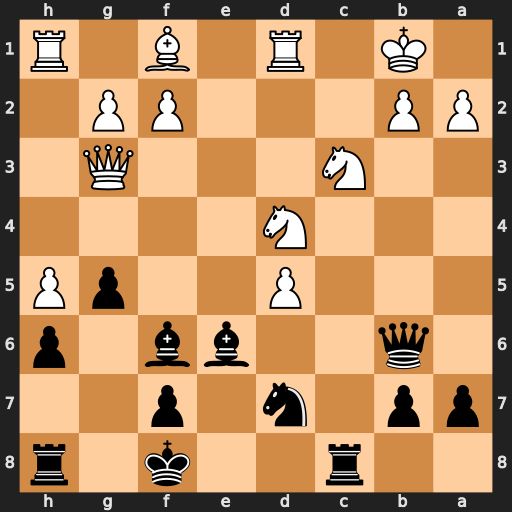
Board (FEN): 2r2k1r/pp1n1p2/1q2bb1p/3P2pP/3N4/2N3Q1/PP3PP1/1K1R1B1R
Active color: b
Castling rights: -
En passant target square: -
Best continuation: Bxd4 Na4 Bf5+ Bd3 Qf6